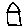
Label: house